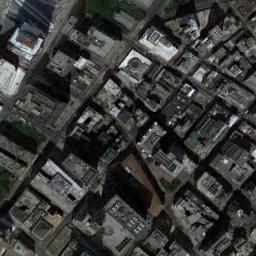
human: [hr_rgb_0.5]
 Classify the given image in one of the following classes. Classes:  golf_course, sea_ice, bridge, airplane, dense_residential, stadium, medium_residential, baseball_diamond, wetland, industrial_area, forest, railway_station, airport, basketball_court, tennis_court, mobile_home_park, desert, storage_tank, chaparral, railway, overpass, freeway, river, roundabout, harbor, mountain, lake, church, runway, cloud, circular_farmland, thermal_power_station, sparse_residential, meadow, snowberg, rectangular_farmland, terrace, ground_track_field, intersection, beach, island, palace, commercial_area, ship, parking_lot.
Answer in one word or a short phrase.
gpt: commercial_area